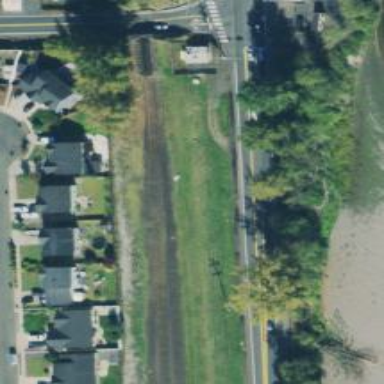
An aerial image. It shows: Disused railway siding.